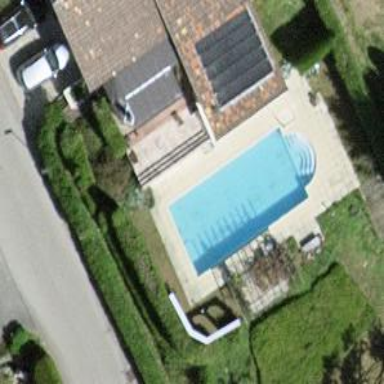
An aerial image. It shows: Outdoor swimming pool in leisure land area.